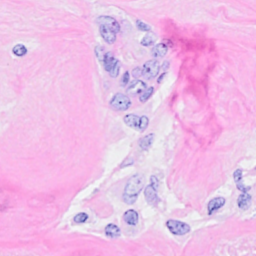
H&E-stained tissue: Breast